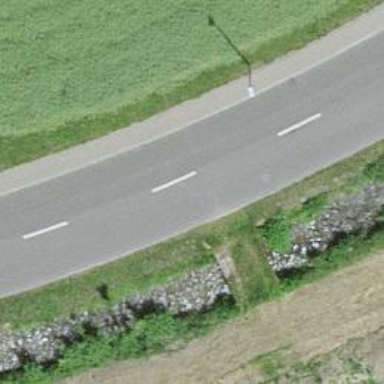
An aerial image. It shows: Secondary road.